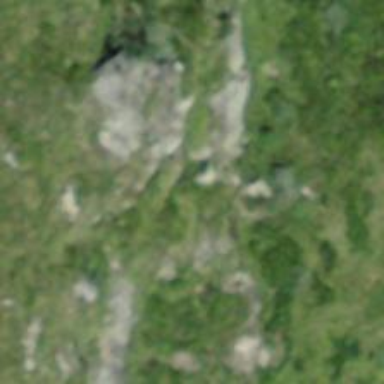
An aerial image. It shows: Cliff in nature.